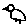
Label: bird